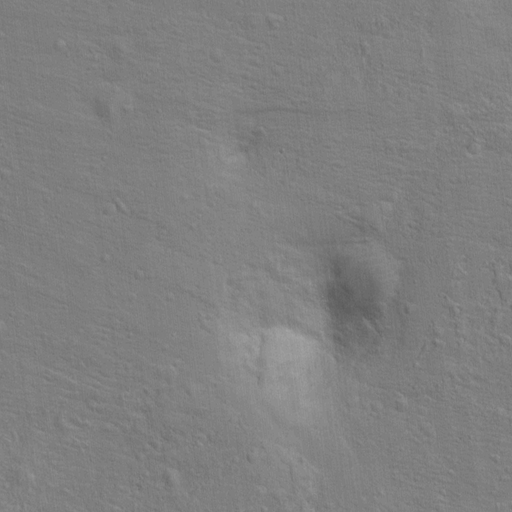
Objects detected: cone